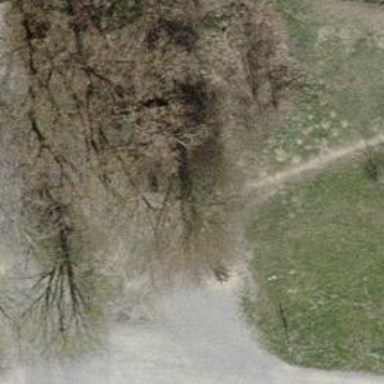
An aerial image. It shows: Brown bench in the vicinity.